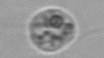
Label: Amoeba